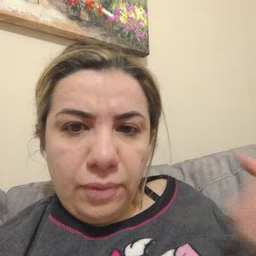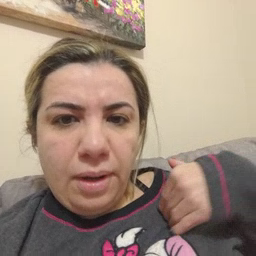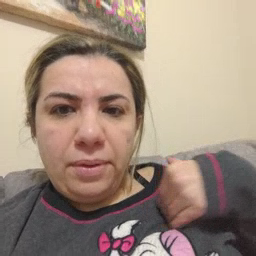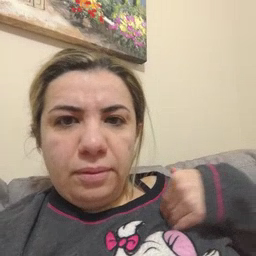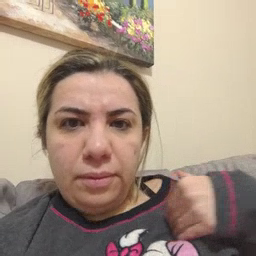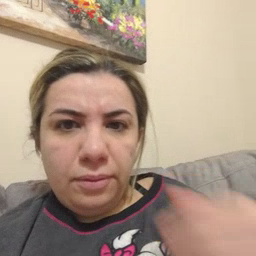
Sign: animal